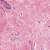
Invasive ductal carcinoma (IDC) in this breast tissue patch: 0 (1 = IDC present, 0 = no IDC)